Interaction volume radius: 5 \u00c5
Interaction volume height: 25 \u00c5
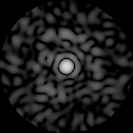
Disorder parameter: 0.8089